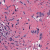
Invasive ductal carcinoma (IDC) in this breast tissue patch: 1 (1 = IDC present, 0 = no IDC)